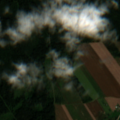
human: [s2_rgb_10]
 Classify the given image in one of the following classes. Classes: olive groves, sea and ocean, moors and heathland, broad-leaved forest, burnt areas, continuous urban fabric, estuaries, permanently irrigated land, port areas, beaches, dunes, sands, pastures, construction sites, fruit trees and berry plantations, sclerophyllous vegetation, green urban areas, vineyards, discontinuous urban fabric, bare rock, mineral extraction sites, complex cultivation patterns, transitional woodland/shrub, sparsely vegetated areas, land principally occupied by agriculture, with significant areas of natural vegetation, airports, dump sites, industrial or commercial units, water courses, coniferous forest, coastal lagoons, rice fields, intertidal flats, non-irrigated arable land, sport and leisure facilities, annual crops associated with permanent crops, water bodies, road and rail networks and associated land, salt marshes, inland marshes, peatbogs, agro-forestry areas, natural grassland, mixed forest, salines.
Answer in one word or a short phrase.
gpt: discontinuous urban fabric, non-irrigated arable land, complex cultivation patterns, coniferous forest, transitional woodland/shrub